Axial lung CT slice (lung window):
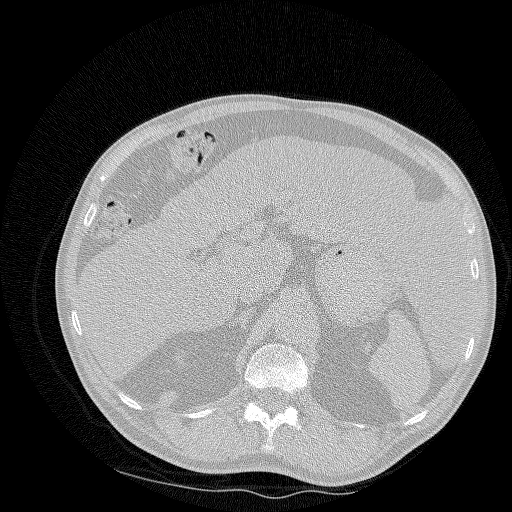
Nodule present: no